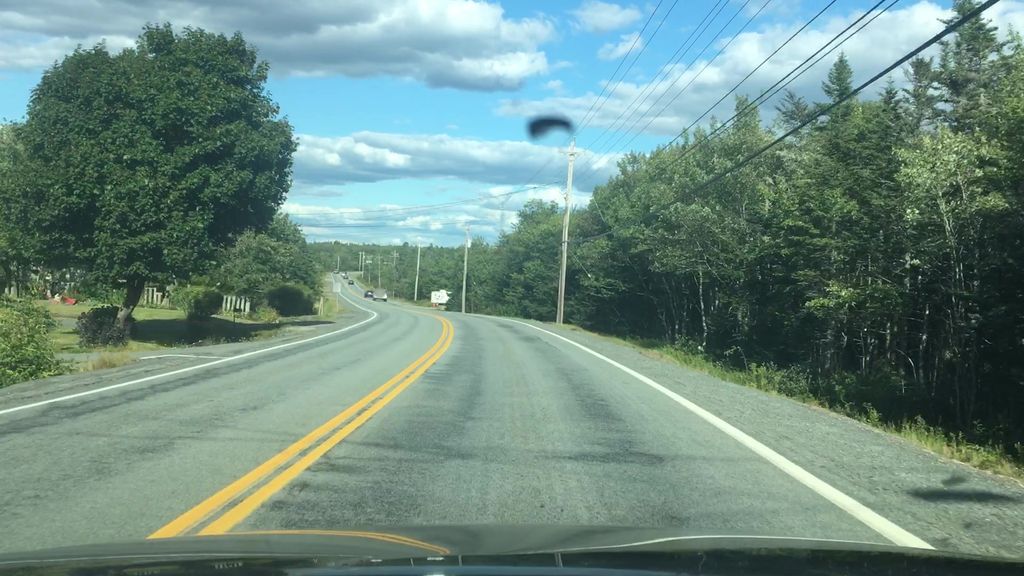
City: halifax